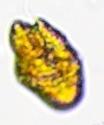
Label: Akashiwo